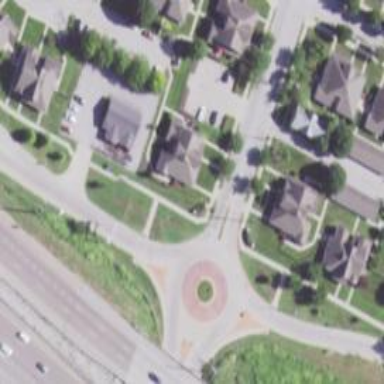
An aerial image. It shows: Tertiary road that leads to roundabout.